【题型】填空题　【知识点】函数　【难度】easy
已知 \( a \in \left\{ -1, -\frac{2}{3}, -\frac{1}{3}, \frac{1}{3}, \frac{2}{3}, 1, 2, 3 \right\} \)，函数 \( y = x^a \) 的大致图像如图所示，则 \( a = \underline{\quad\quad\quad} \).

\vspace{1em}

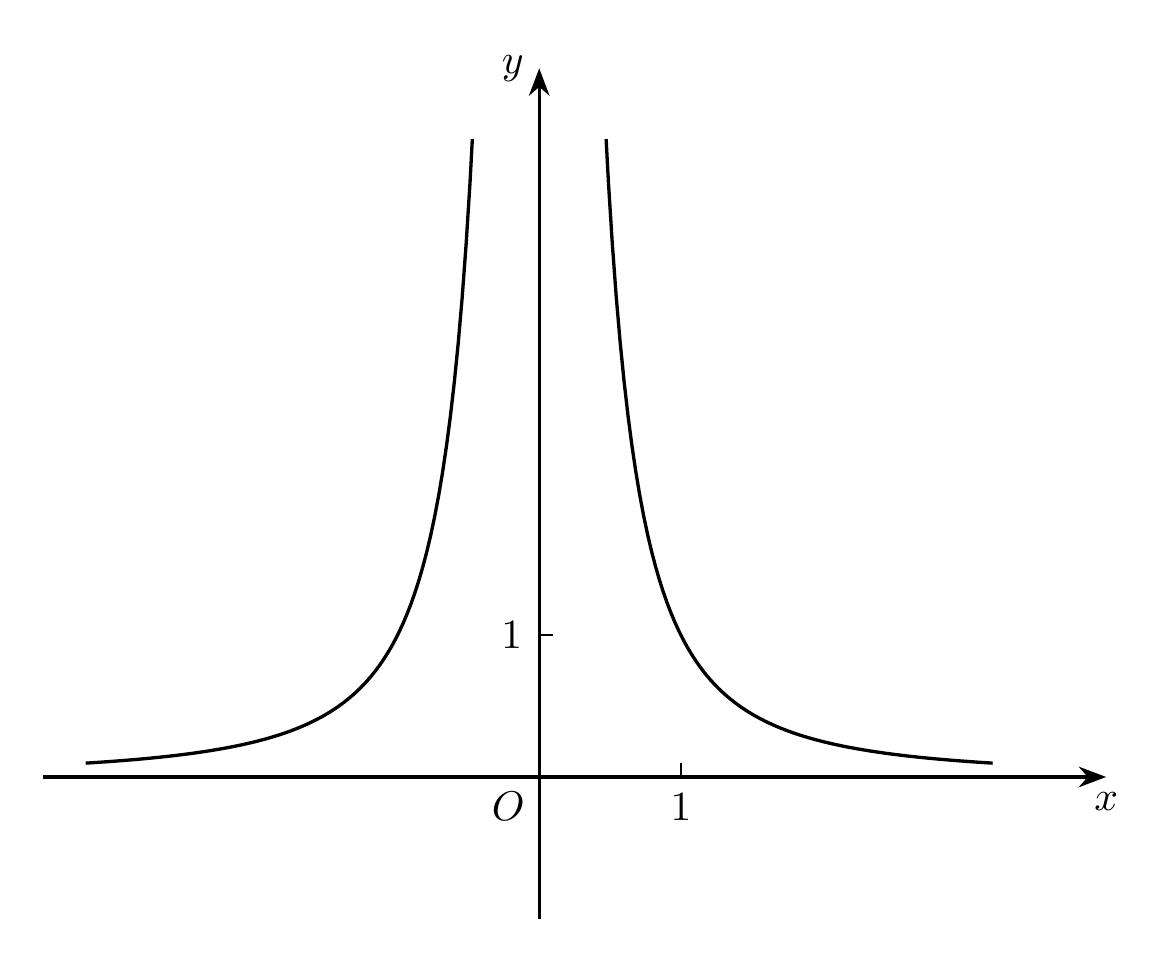
【解答】
\textbf{【答案】} \( -\frac{2}{3} \)

\vspace{1em}

\textbf{【知识点】} 幂函数图象的判断及应用

\vspace{1em}

\textbf{【分析】} 根据图像的对称性，可得到函数的奇偶性；再由图像与坐标轴的关系，即可判断 \( a \) 的取值.

\vspace{1em}

\textbf{【详解】} 因为图像关于 \( y \) 轴对称，所以函数是偶函数；

又因为图像与坐标轴无交点，所以指数 \( a \) 为负数. 综上所述，\( a = -\frac{2}{3} \).

故答案为：\( -\frac{2}{3} \).